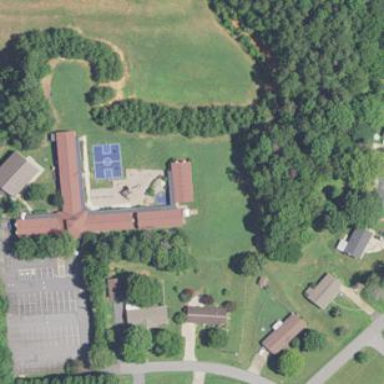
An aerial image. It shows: School building.